Question: I want to get pixel information for the context

I don't know why every return is empty
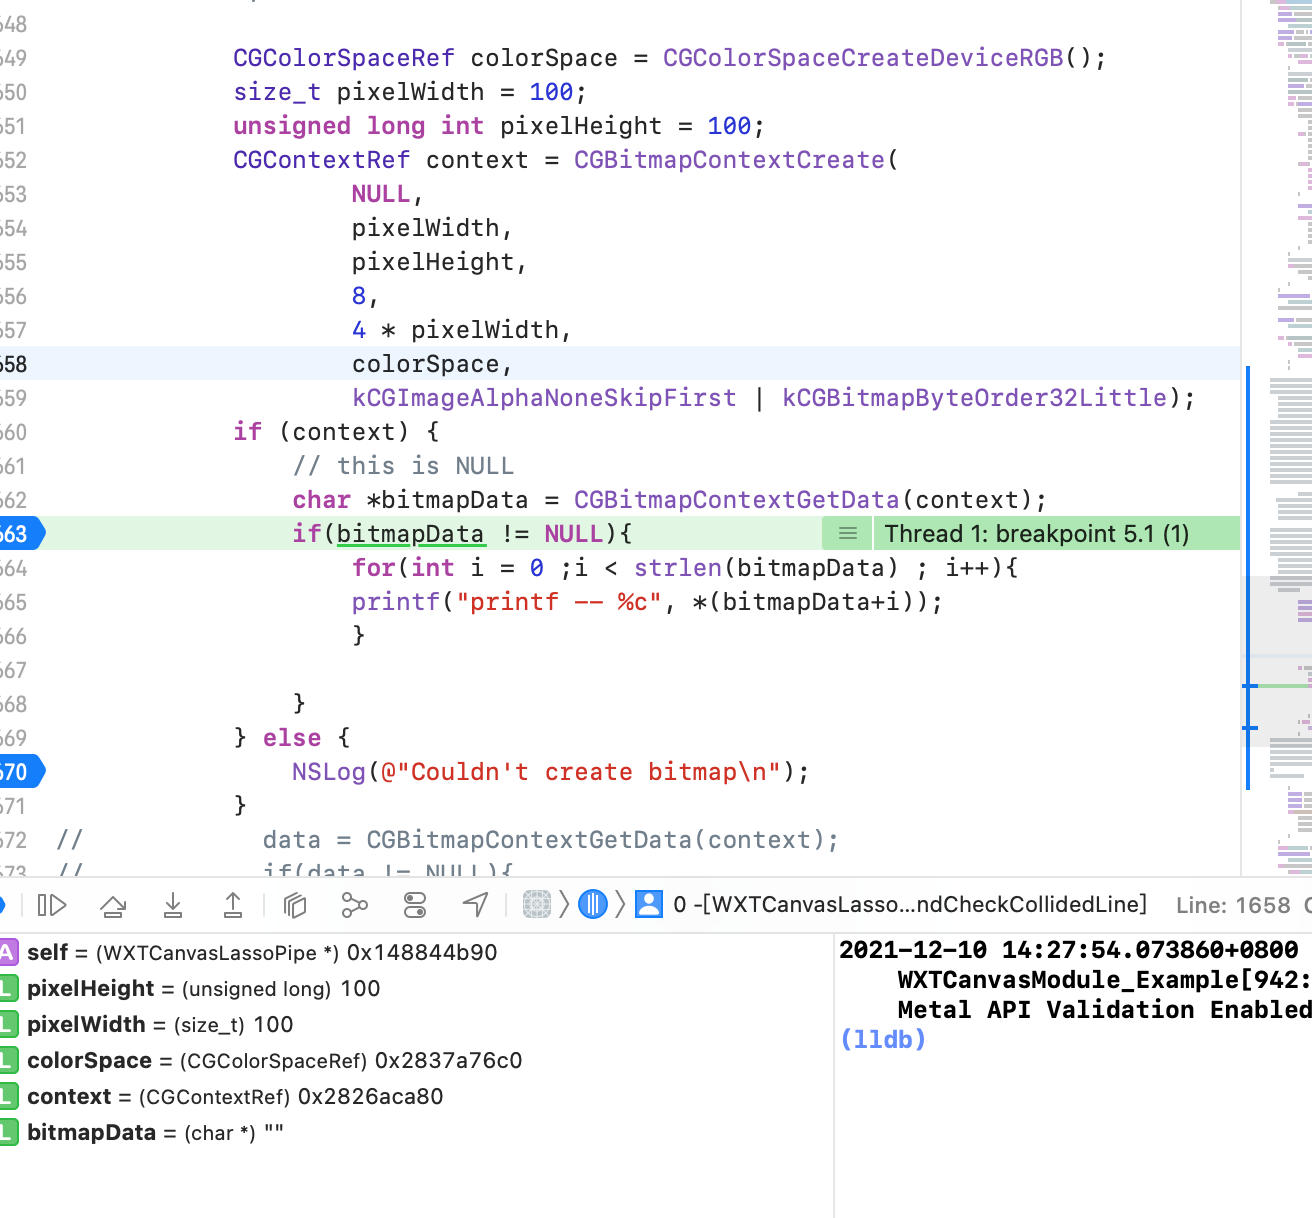
Answer: The screenshot shows that the code is working fine but the data is treated as character data, which it is not.
Since the variable 'bitmapData' is declared as 'char*', the debugger treats it as a null-terminated C string. It displays: '""'. This indicates that 'bitmapData' is NOT null, but starts with a null character.
The raw pixel data is not a string, and not character data. So 'strlen()' cannnot be used. And it's not possibly to display it with 'printf("%c")'.
'bitmapData' is just a pointer to the raw bitmap data. Given 'bitmapData', it is not possible to derive the length of the data. The only safe way to query the length of the data is to call:
'''
int length = CGBitmapContextGetBytesPerRow(context) * CGBitmapContextGetHeight(context);
'''
Since you create a bitmap using 32 bits per pixel, I recommend to declare 'bitmapData' as 'uint32_t*'. Then each element in the array corresponds to a pixel.